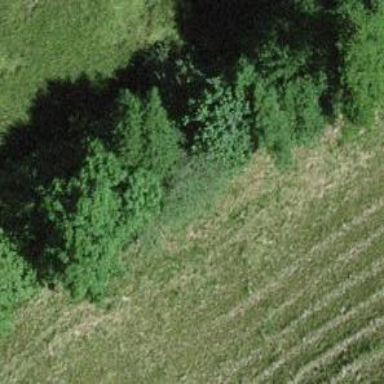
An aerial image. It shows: Ditch in the surroundings.